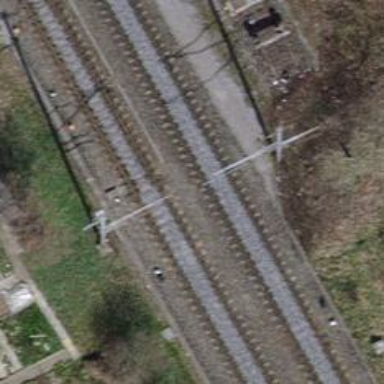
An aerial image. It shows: Railway with electrified contact lines.